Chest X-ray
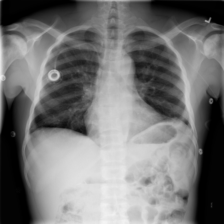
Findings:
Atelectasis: negative
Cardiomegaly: negative
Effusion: negative
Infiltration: negative
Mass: negative
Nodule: negative
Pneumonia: negative
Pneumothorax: negative
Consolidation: negative
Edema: negative
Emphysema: negative
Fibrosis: negative
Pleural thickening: negative
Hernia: negative